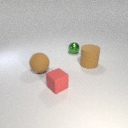
large brown rubber sphere behind small red rubber cube